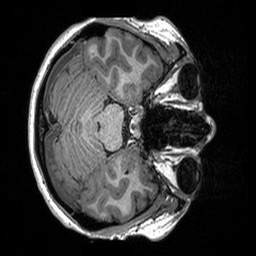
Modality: T1w
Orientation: axial
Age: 22
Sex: female
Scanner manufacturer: siemens
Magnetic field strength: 3 T
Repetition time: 2.3 s
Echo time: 0.00298 s